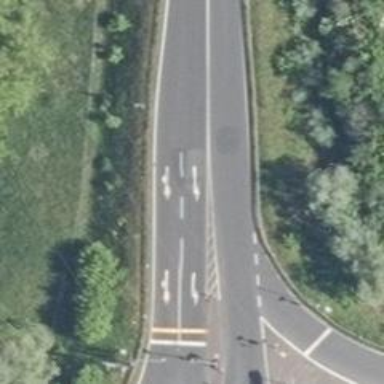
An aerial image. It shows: Asphalt motorway link with traffic calming island.